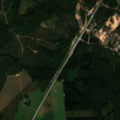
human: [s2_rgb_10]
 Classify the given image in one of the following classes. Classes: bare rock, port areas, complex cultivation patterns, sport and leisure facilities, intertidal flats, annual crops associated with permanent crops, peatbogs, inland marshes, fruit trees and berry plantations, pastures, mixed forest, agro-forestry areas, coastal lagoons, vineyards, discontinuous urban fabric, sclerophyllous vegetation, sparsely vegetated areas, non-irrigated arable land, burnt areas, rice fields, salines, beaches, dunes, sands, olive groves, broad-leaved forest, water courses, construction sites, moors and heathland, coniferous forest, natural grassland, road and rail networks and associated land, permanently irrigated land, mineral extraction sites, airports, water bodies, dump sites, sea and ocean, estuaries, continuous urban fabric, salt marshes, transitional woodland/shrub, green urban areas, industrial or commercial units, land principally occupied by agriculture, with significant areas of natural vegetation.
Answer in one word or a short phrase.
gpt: non-irrigated arable land, land principally occupied by agriculture, with significant areas of natural vegetation, coniferous forest, mixed forest